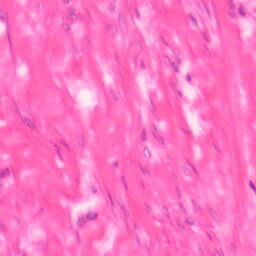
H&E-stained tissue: Colon